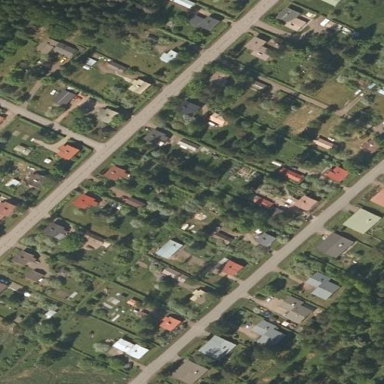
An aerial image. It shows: Residential area.